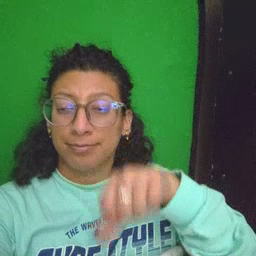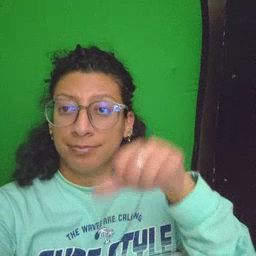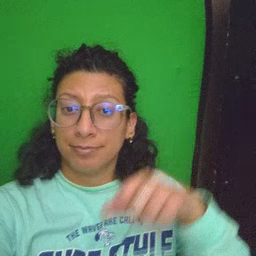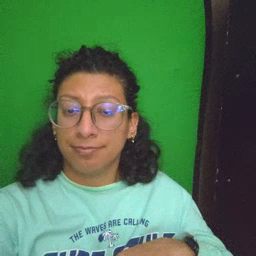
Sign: puzzle